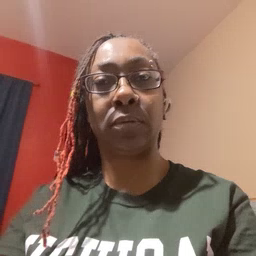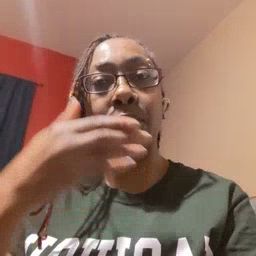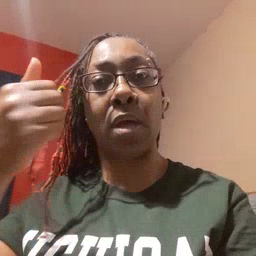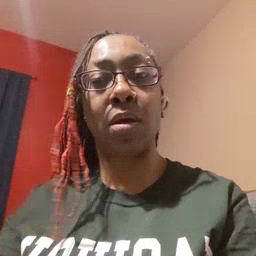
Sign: better